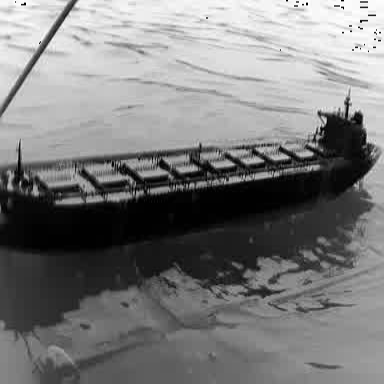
There is a liner in the infrared image.